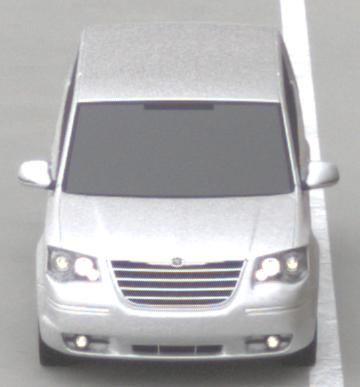
Make: Chrysler
Model: Grand Voyager 3.8
Detailed model: Grand Voyager
Model produced from: 2008/03
Model produced until: 2010/12
Doors: 5
Color: white
Road condition: dry road
Daytime: morning or afternoon
Contrast: low contrast